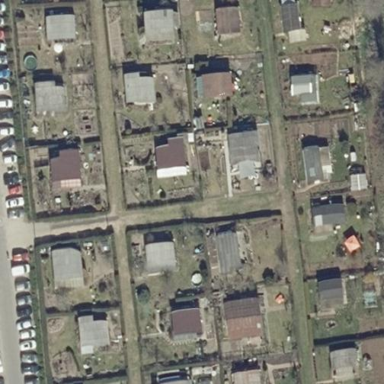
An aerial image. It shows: Allotments area.